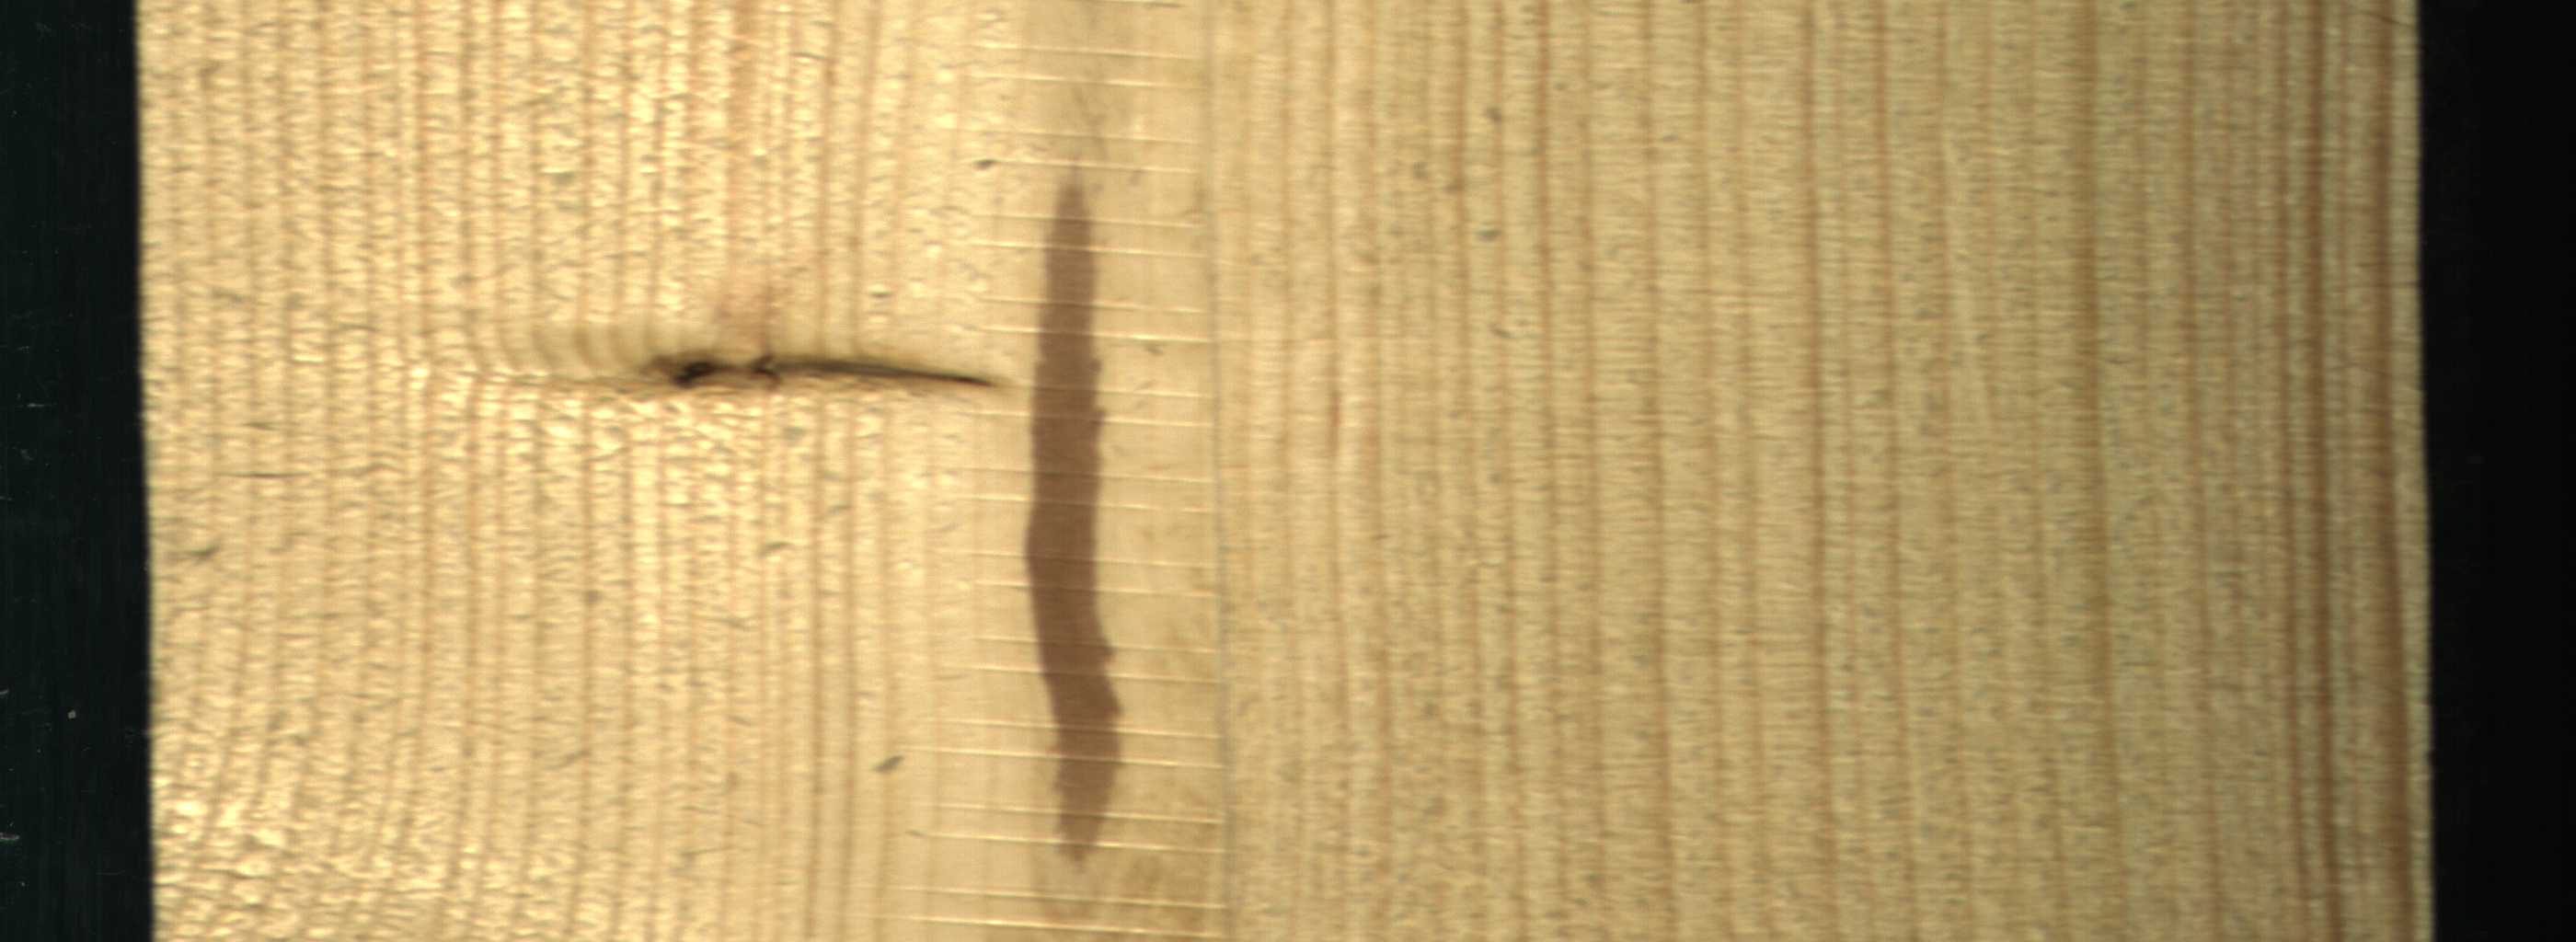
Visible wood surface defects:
Marrow
Dead_Knot
Live_Knot